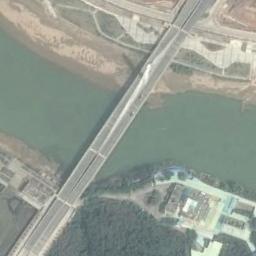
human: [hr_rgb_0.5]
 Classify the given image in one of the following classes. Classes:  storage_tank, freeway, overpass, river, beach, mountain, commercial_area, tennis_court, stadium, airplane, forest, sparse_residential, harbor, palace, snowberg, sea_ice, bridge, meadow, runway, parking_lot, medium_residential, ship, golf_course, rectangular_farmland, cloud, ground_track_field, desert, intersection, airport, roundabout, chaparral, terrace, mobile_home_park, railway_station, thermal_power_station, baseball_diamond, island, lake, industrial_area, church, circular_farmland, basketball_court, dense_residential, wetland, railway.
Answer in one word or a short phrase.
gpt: bridge